Field crop: maize
Growth stage: 2
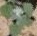
Species: chenopodium